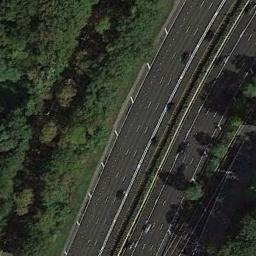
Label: freeway